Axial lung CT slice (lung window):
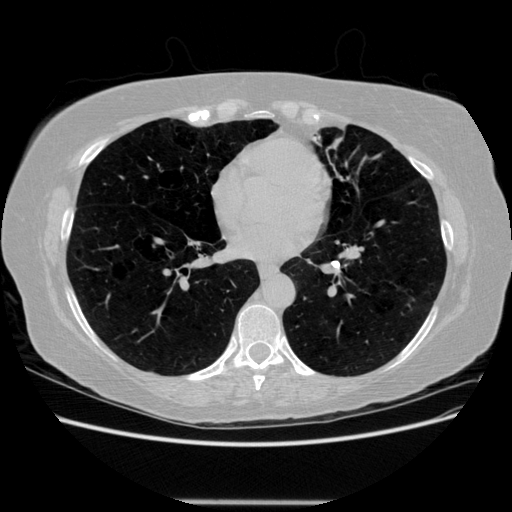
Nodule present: no